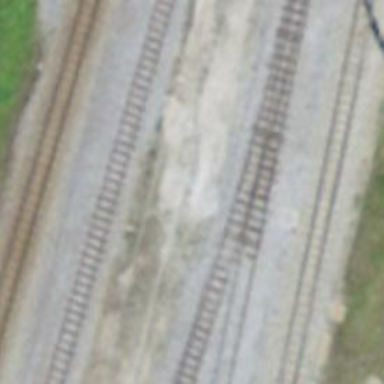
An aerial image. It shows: Narrow-gauge railway siding with electrified contact lines. It consists of one track.